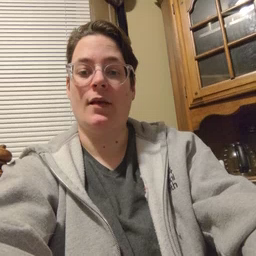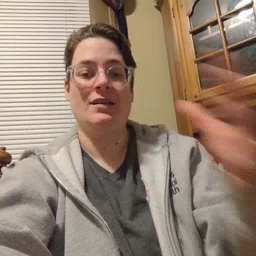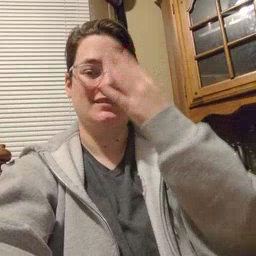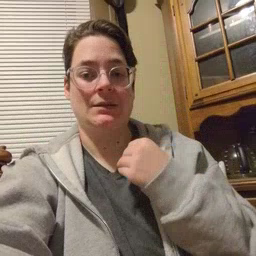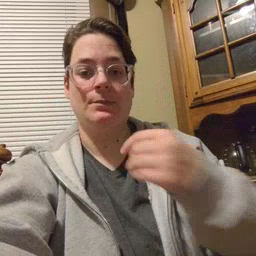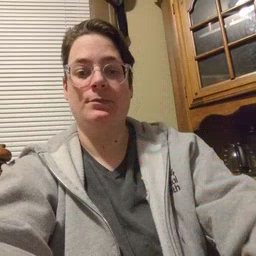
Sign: sleepy